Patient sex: F
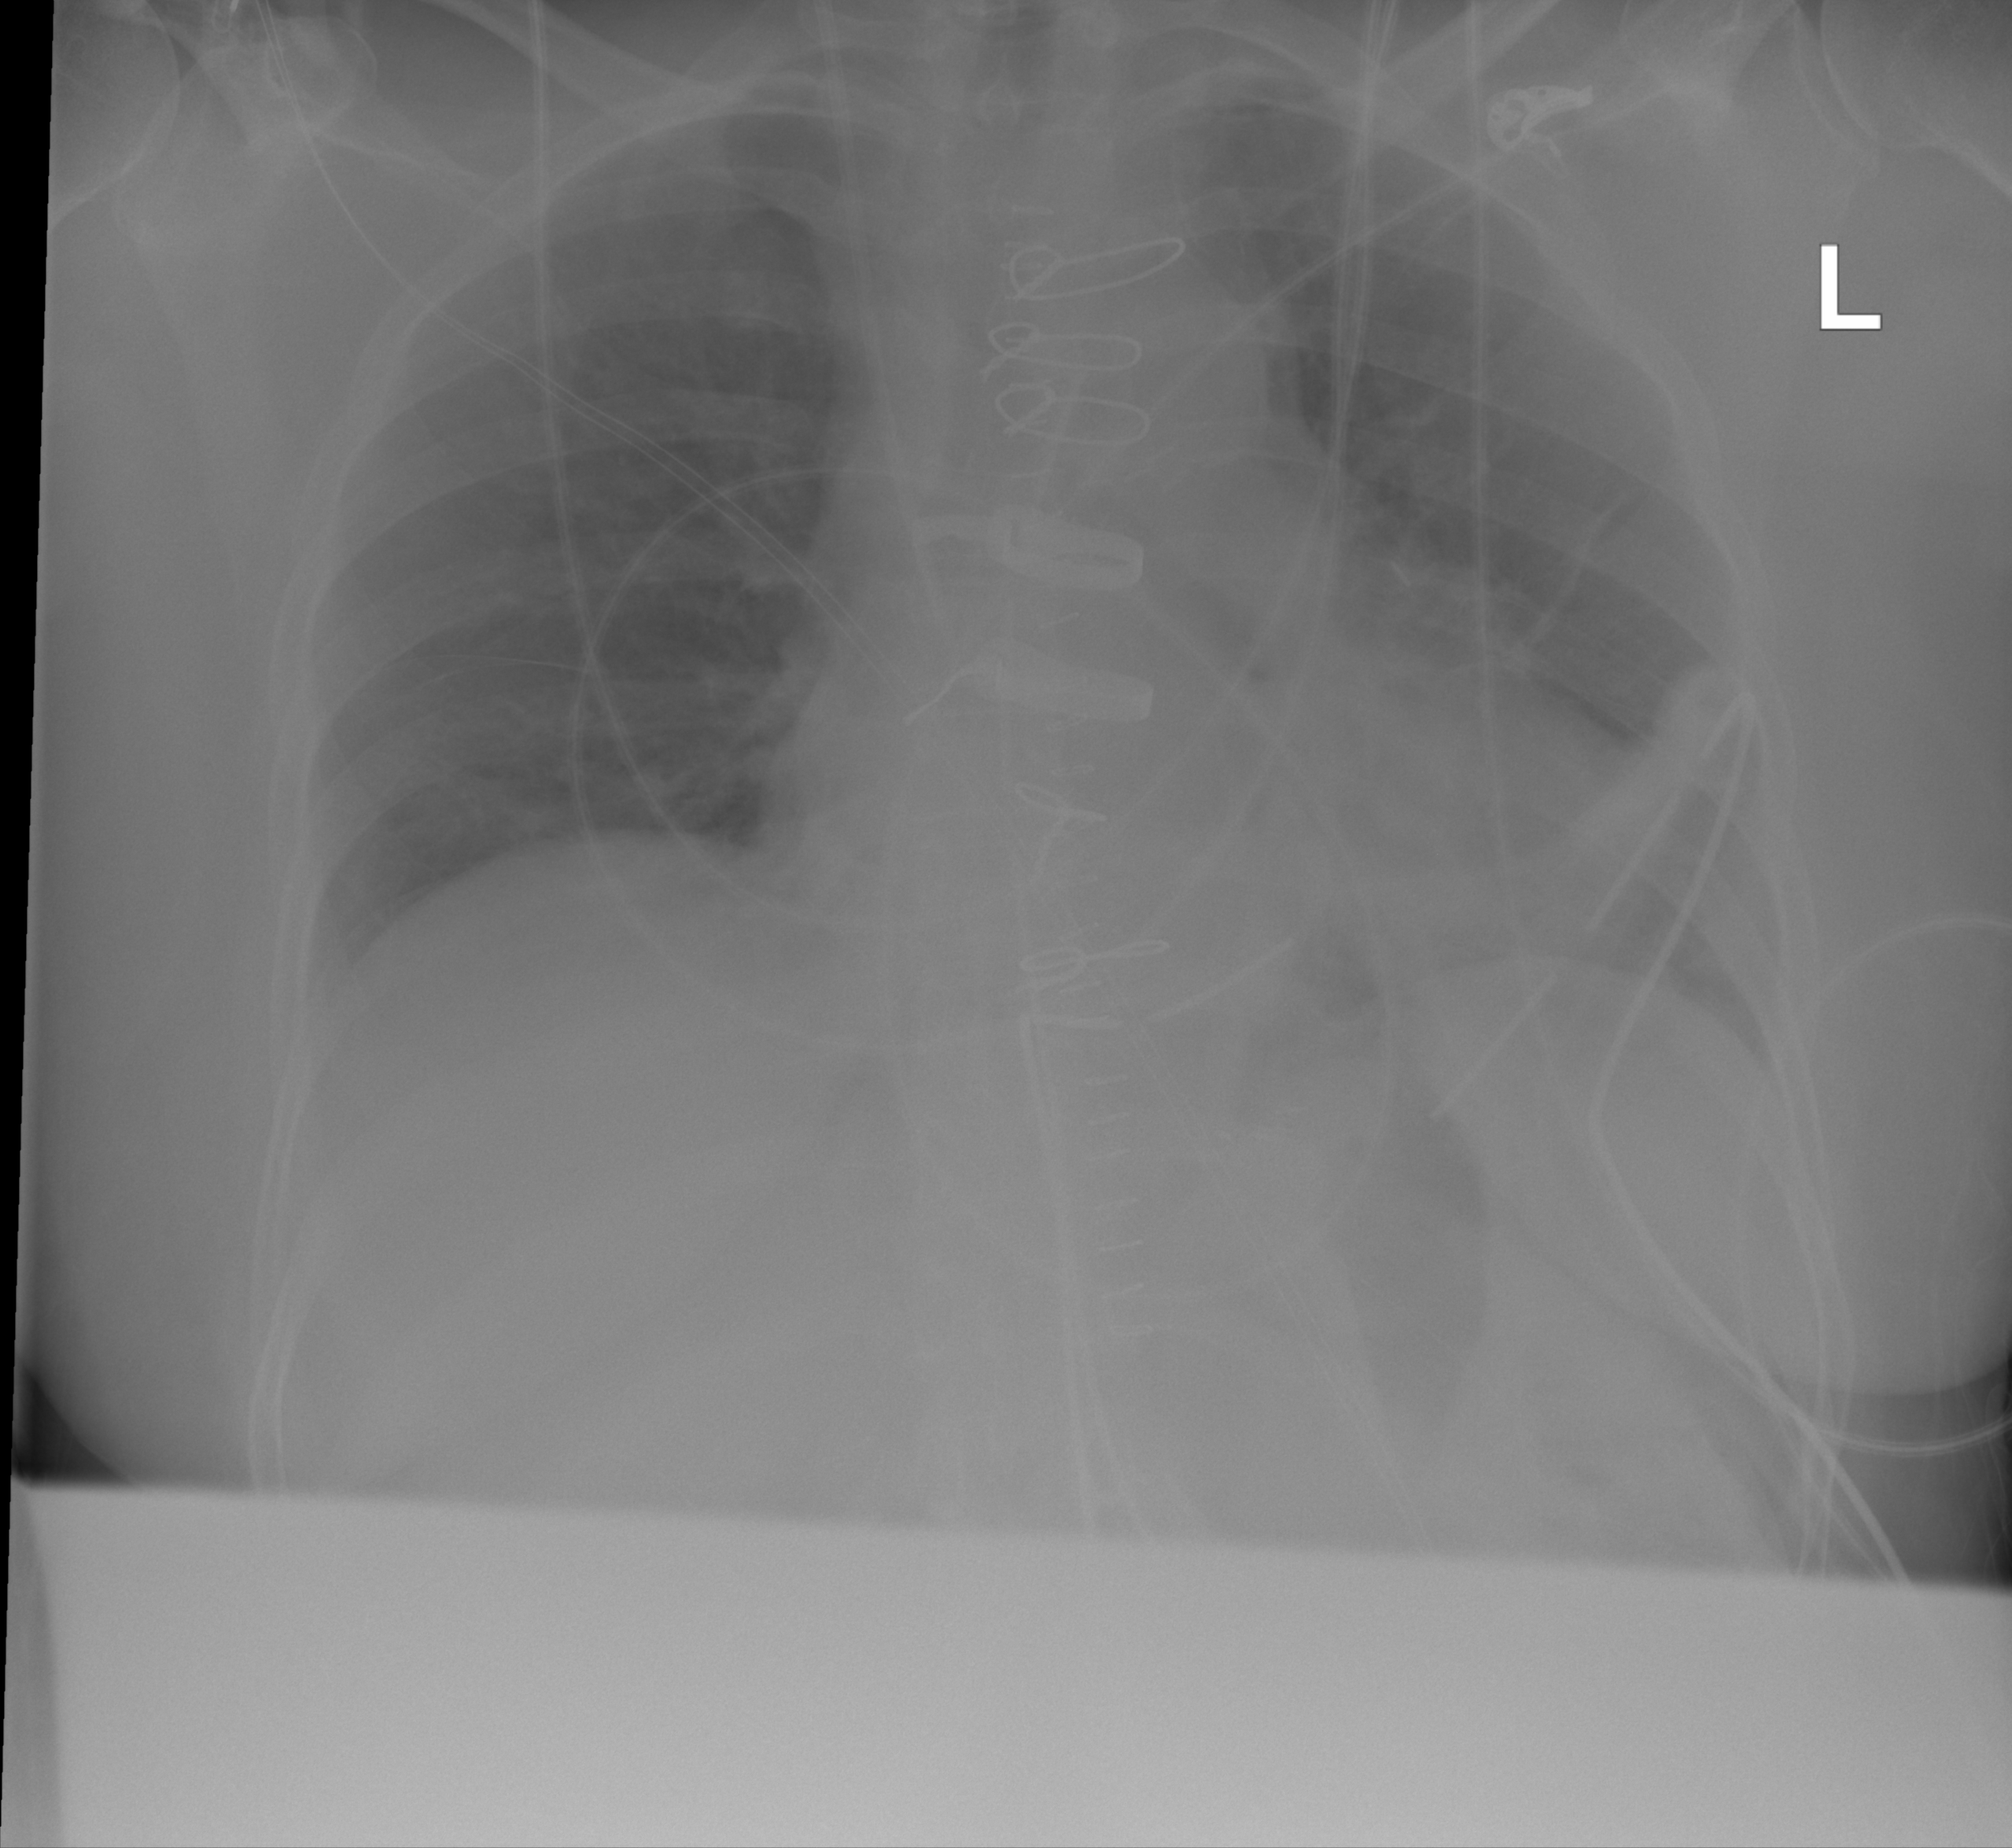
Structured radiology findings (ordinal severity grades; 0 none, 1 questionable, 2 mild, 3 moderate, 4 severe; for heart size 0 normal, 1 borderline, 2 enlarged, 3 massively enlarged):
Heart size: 2
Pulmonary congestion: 0
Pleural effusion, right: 0
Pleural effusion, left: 0
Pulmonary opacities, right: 0
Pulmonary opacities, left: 0
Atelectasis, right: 0
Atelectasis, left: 2